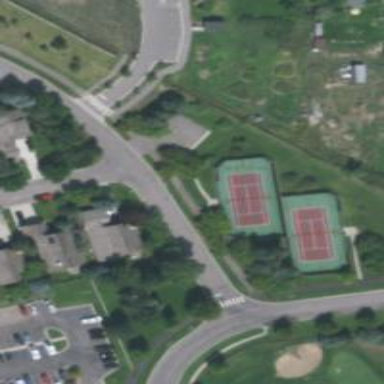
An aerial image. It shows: Tennis court on the leisure land pitch.